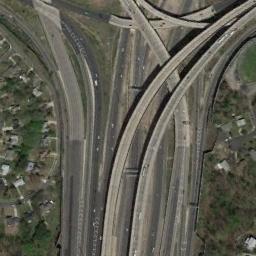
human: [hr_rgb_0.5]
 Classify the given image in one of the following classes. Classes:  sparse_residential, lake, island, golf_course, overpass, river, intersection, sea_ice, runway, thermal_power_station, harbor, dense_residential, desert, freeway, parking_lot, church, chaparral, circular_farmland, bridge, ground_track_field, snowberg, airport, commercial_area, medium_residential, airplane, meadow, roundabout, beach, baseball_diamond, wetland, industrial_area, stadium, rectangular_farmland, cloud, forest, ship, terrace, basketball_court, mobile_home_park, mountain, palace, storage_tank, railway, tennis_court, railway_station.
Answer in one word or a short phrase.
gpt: overpass